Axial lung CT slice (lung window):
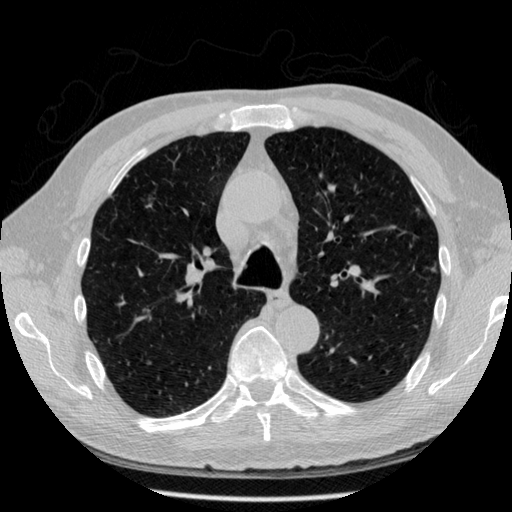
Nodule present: yes
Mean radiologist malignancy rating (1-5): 2.5